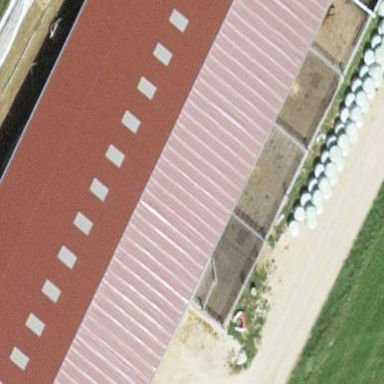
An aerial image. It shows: Cowshed building.